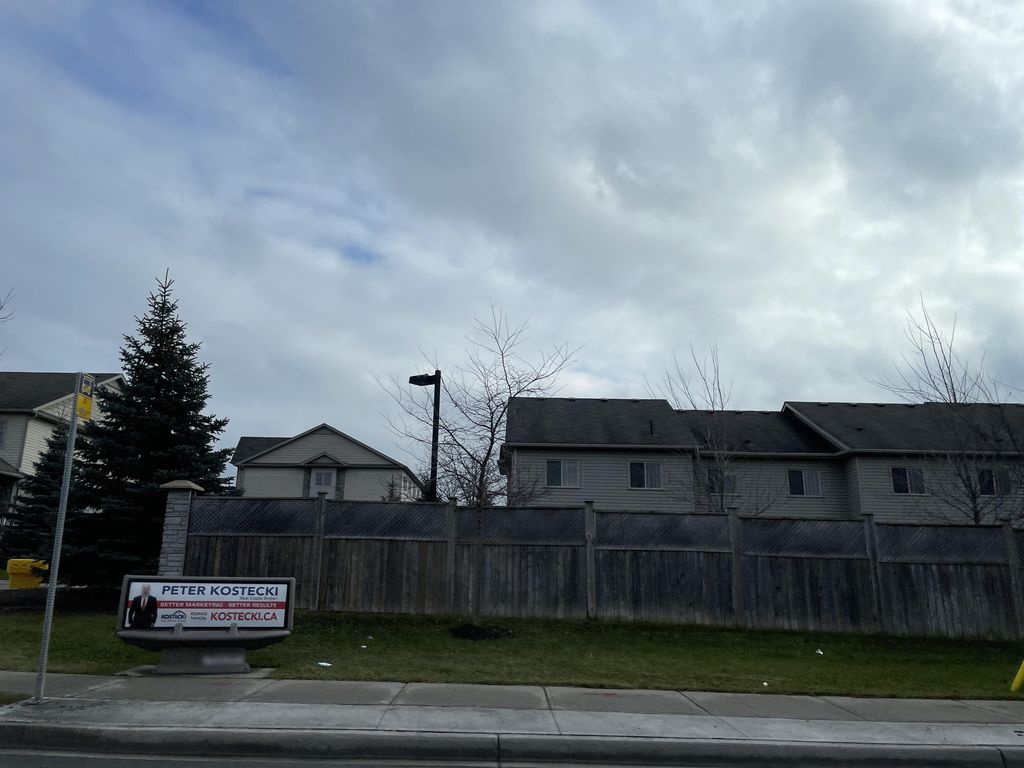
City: kitchener-waterloo